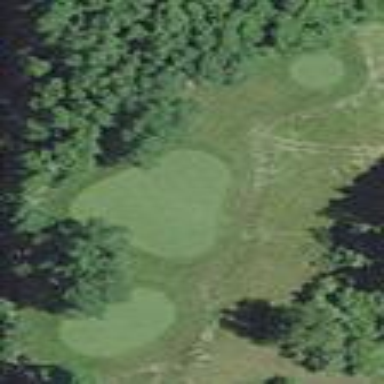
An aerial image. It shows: Rough area on grassy golf course.